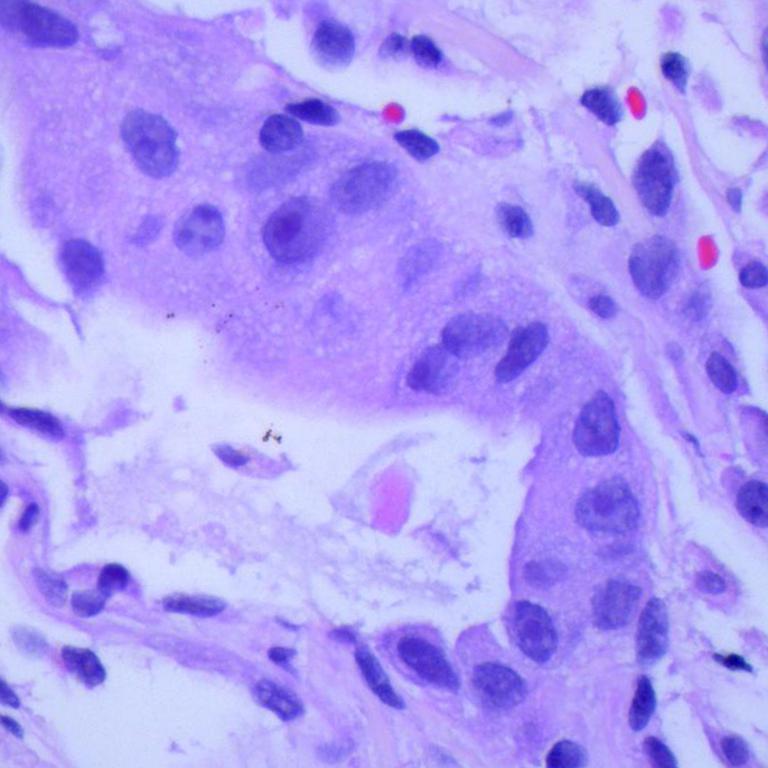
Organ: lung
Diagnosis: adenocarcinomas